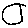
Label: moon